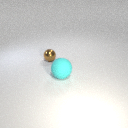
large cyan rubber sphere in front of small brown metal sphere